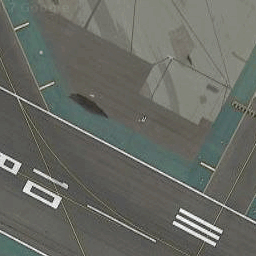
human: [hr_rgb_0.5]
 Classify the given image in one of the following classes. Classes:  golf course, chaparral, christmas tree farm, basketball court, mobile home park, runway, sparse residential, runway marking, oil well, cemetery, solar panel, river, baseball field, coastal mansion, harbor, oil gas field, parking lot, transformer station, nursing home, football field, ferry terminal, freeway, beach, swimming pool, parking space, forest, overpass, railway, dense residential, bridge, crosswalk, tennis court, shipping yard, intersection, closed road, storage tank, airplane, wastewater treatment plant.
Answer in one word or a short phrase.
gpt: runway